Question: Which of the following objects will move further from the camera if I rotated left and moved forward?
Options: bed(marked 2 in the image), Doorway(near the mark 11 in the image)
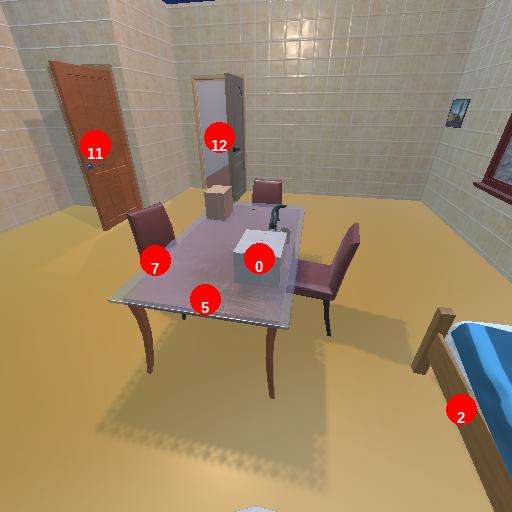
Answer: bed(marked 2 in the image)